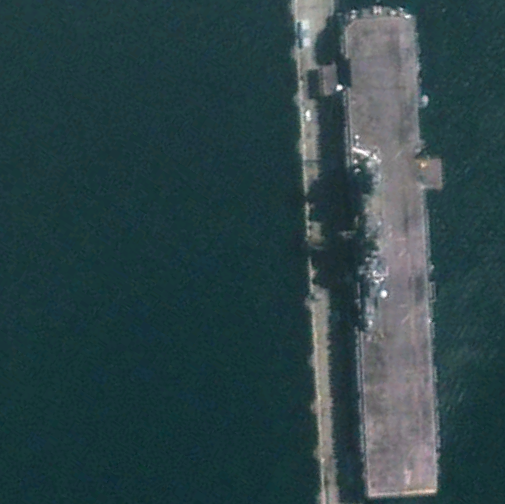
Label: assault